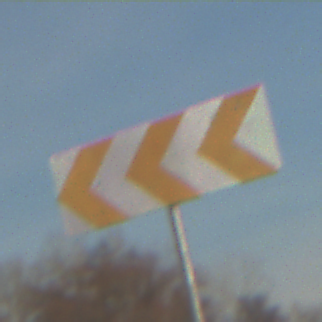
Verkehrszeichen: RichtungstafelnInKurvenGrossRechts
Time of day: MorningAfternoon
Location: Outdoor (Suburban)
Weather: PartlyCloudy
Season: NotSpecified
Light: Natural